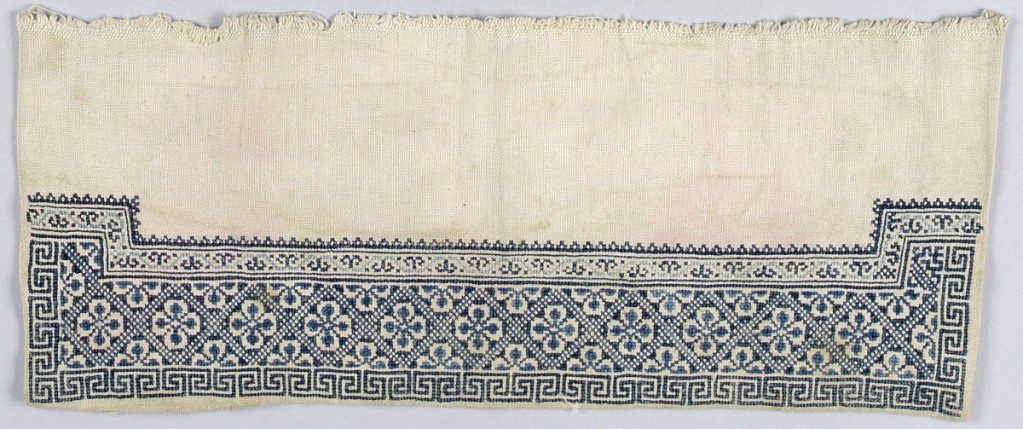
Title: Sleeve band
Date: late 19th century
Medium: wool on cotton Technique: embroidered
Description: Sleeve band of grey cotton, embroidered in wool at one side in small scaled geometric pattern, outlined by a running and repeated "T" pattern.